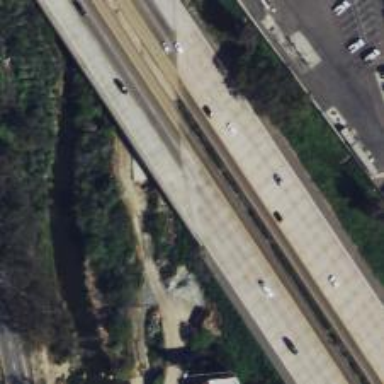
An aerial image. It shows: Bridge over motorway.